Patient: sex F, age 22
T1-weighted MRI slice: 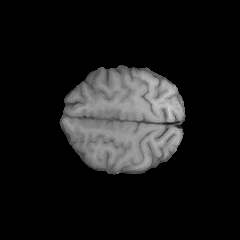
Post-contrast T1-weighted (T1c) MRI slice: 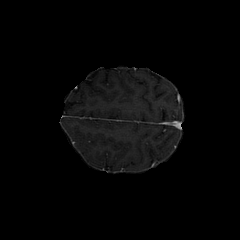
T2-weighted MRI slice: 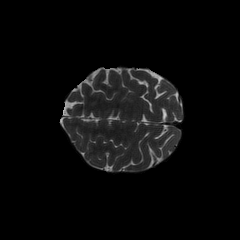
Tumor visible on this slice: no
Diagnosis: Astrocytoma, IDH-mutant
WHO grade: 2